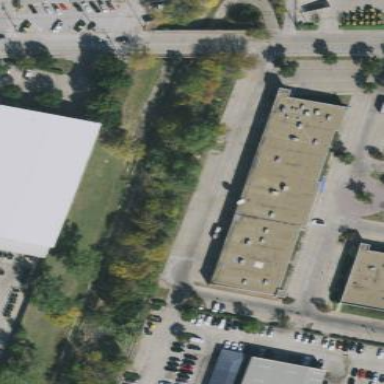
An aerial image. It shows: Commercial building.